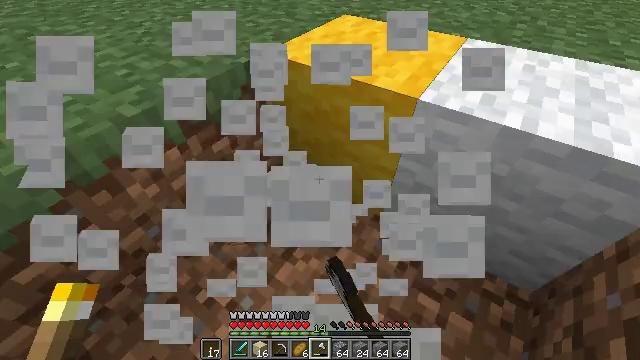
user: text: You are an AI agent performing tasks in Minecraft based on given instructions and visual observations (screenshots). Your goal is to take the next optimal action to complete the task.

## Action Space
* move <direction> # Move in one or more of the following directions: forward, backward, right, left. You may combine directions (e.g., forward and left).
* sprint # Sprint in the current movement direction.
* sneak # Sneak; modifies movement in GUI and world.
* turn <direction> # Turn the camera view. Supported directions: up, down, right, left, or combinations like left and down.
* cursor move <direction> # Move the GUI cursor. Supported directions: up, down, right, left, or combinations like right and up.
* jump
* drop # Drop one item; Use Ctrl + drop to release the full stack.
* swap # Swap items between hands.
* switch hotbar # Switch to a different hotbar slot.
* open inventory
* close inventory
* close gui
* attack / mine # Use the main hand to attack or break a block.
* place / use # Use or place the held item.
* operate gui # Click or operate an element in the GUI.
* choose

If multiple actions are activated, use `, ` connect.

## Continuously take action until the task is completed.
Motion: motion action
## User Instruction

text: Gather white wool from a build.
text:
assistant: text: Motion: attack / mine